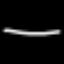
Label: line